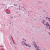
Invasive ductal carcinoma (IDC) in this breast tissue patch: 1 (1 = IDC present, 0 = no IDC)